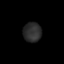
Tissue: lung
Cell type: Myeloid cells
Senescence score: 0.1907
Nuclear area (px): 346
Mean DAPI intensity: 44.118